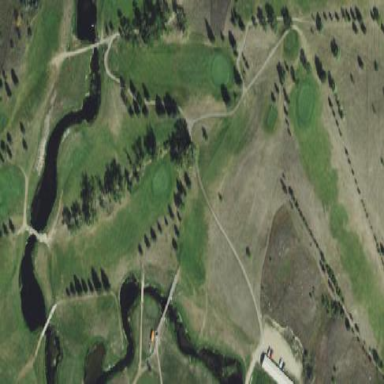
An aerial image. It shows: Golf course.